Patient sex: M
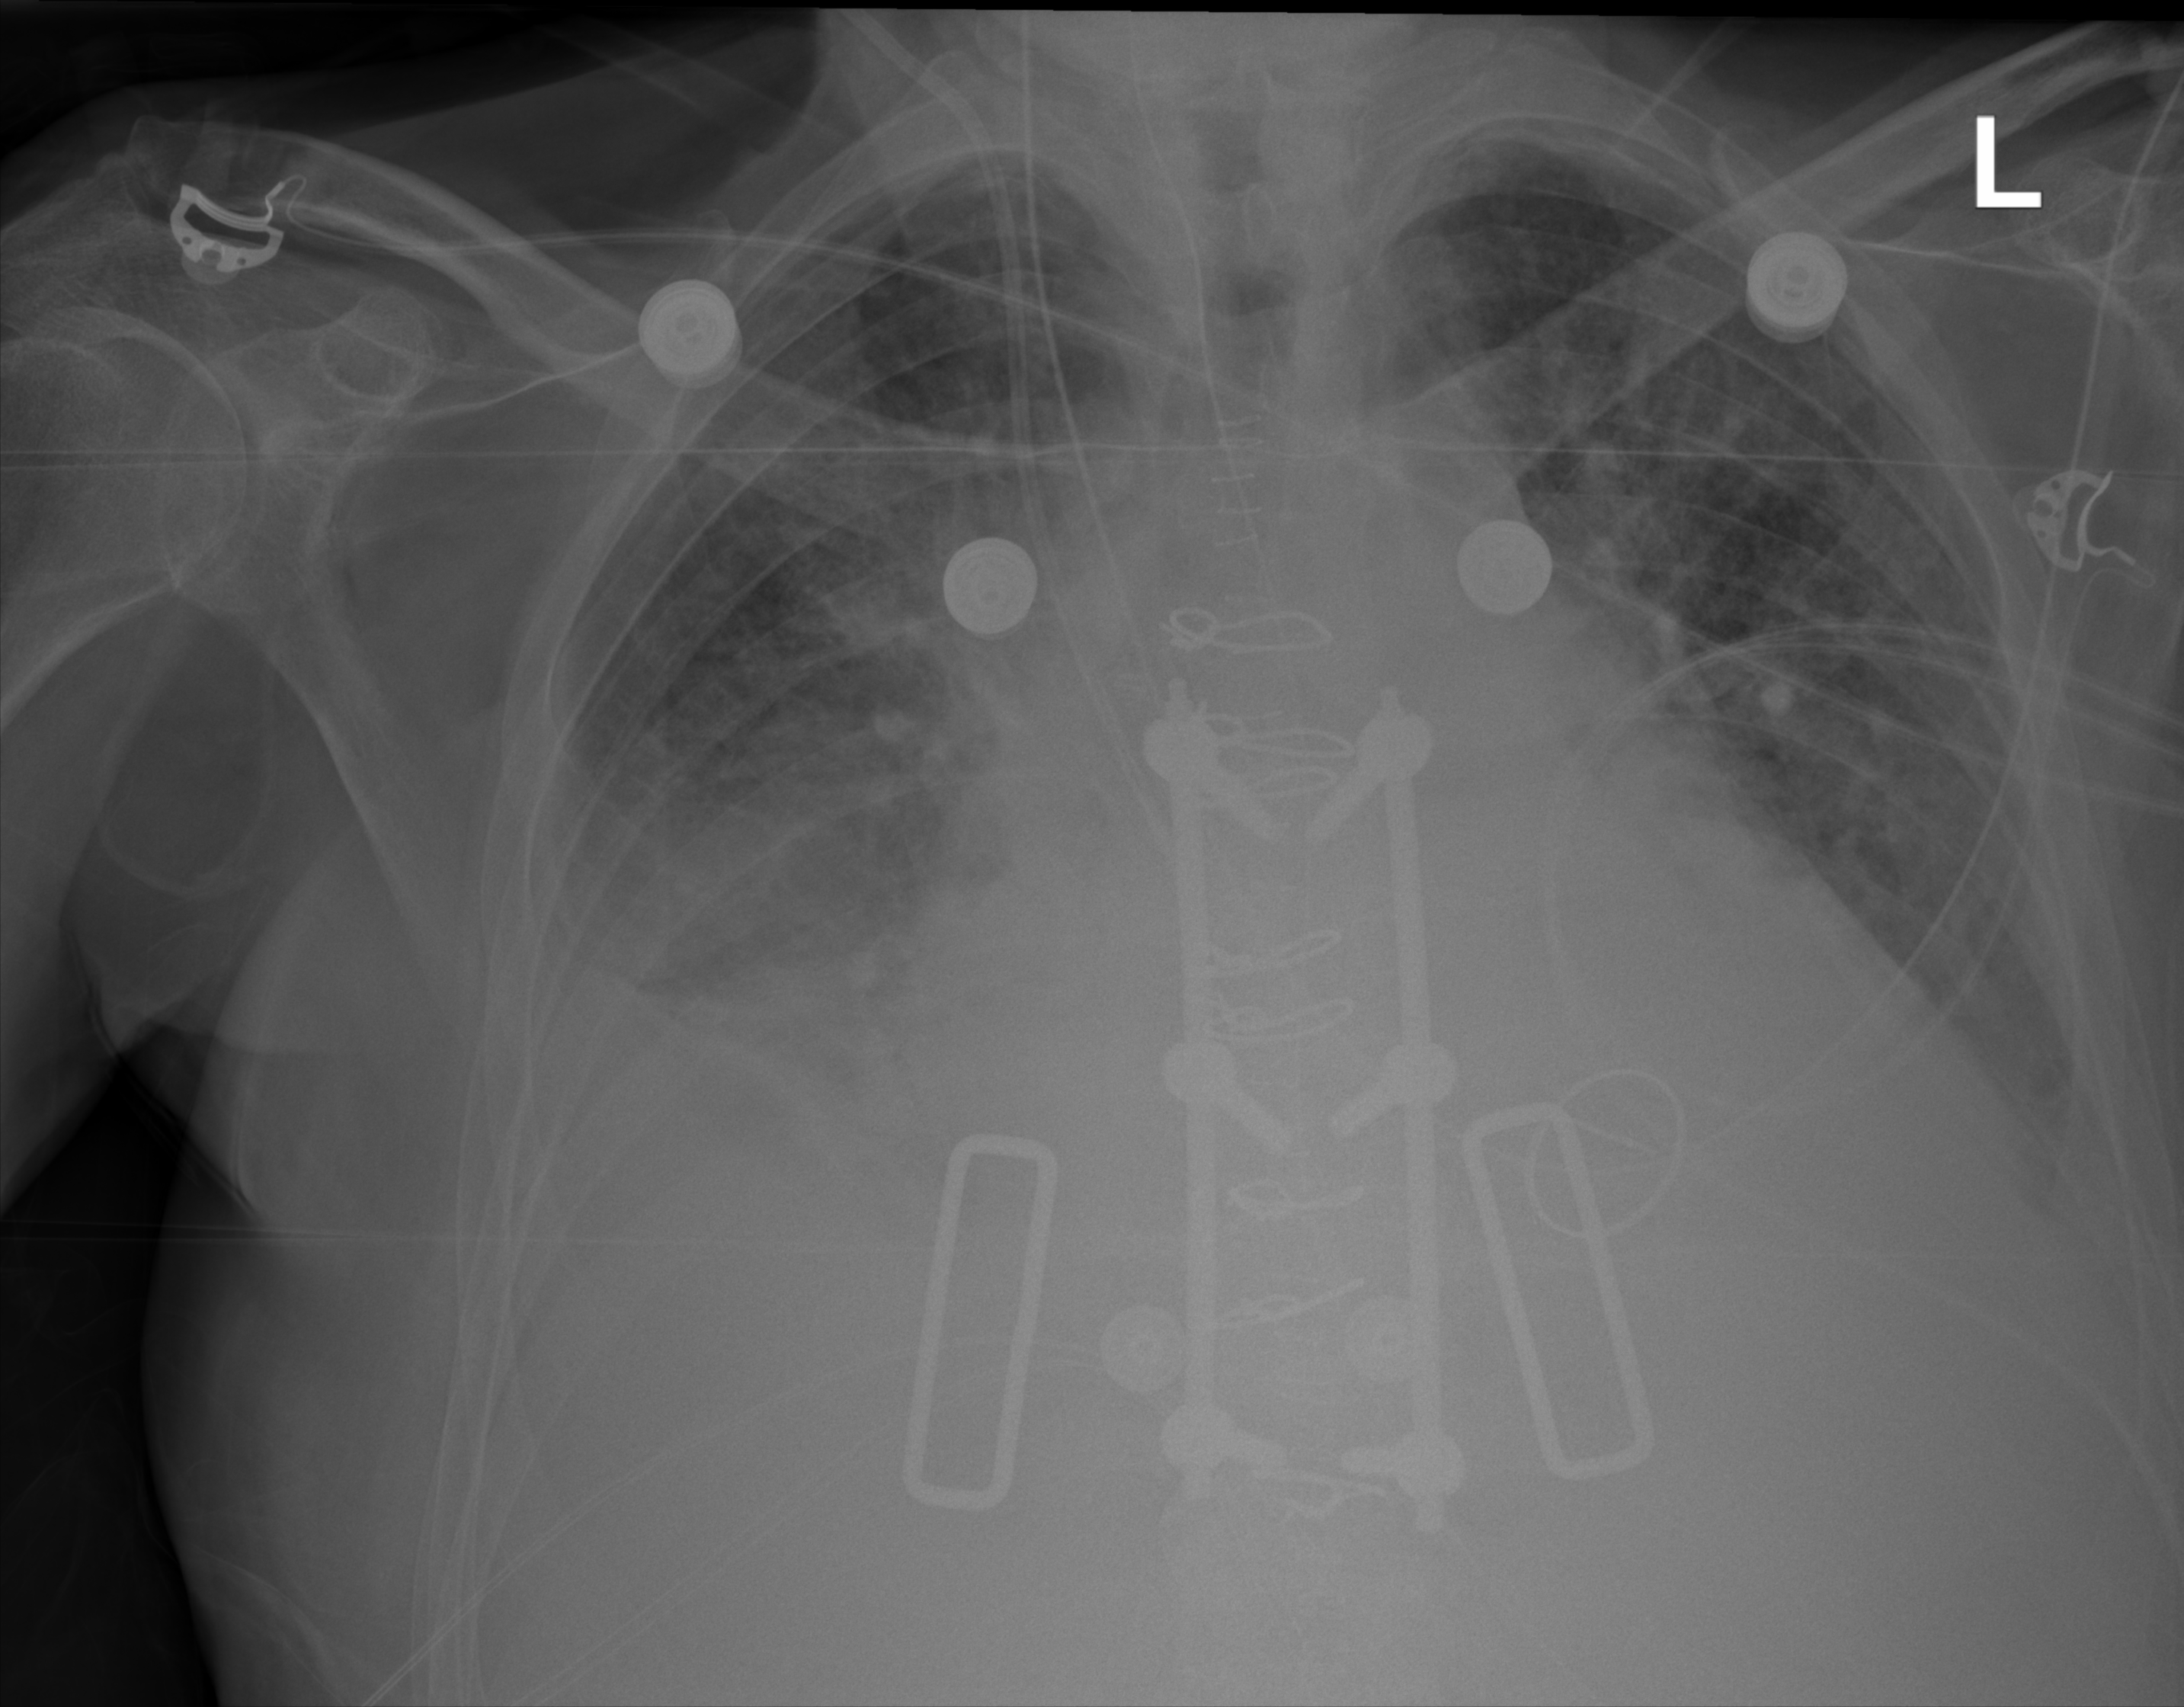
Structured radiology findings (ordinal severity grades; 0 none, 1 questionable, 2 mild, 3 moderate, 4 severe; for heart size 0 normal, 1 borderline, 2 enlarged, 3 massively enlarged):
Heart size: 2
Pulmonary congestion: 2
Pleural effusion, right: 3
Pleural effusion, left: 2
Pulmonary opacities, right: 2
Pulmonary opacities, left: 2
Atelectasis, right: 3
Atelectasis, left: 2